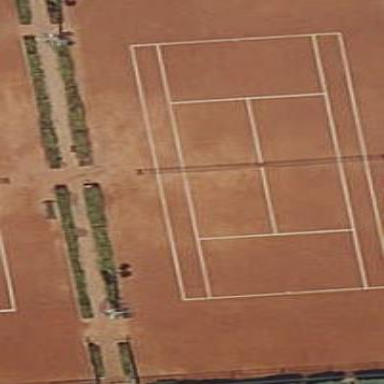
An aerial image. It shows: Tennis court on pitch.